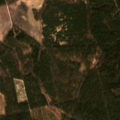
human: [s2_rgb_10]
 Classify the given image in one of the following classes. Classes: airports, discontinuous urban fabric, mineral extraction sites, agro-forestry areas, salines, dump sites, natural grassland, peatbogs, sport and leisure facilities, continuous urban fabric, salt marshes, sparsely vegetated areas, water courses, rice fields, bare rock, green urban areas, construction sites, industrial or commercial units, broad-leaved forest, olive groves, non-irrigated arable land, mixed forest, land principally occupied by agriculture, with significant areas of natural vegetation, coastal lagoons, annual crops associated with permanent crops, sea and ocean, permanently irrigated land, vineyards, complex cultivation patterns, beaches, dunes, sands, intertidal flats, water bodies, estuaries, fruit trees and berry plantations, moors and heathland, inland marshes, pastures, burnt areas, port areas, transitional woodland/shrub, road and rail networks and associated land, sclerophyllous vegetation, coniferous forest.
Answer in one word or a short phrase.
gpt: non-irrigated arable land, coniferous forest, mixed forest, transitional woodland/shrub